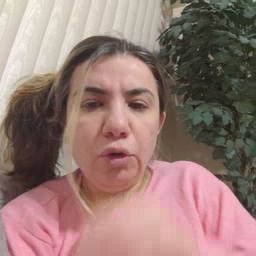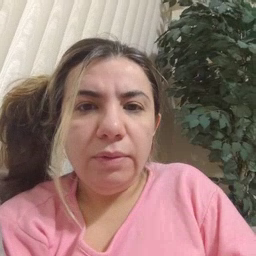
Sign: blow